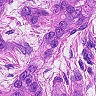
Metastatic tissue present: yes